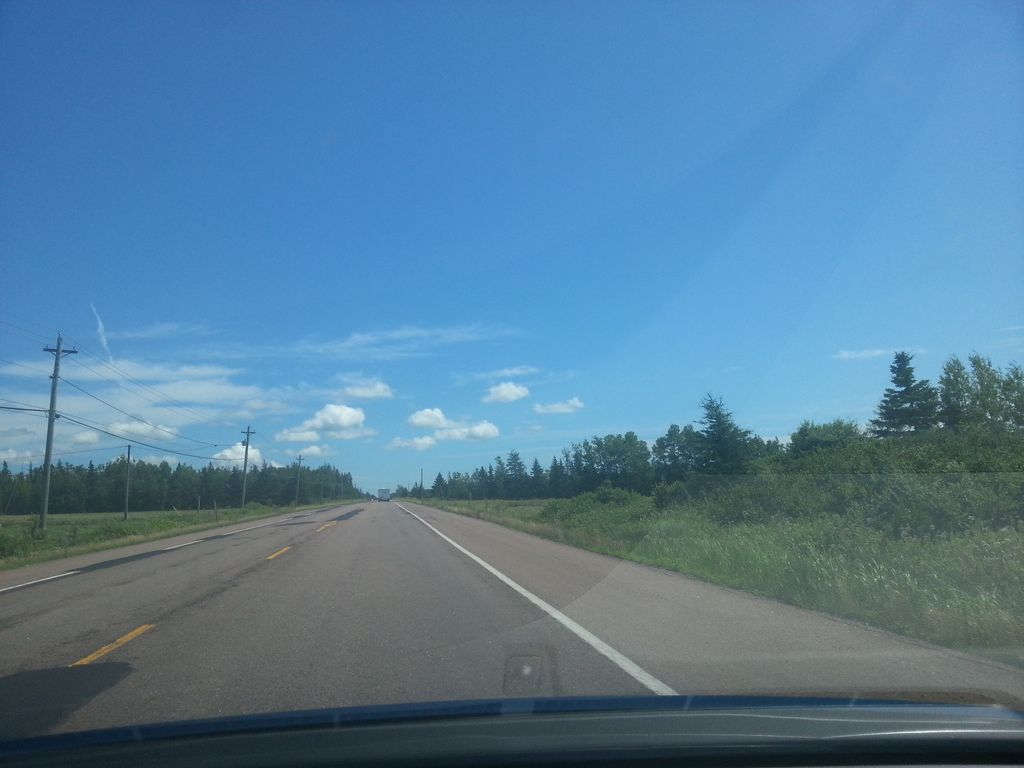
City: charlottetown